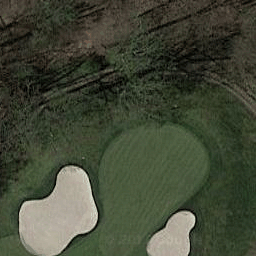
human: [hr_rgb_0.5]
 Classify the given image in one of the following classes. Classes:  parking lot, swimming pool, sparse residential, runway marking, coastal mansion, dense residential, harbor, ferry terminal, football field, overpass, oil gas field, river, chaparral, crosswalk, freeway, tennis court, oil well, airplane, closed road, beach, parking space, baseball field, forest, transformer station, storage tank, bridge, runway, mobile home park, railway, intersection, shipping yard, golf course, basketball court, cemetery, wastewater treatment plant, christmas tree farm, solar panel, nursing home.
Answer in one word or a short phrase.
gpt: golf course